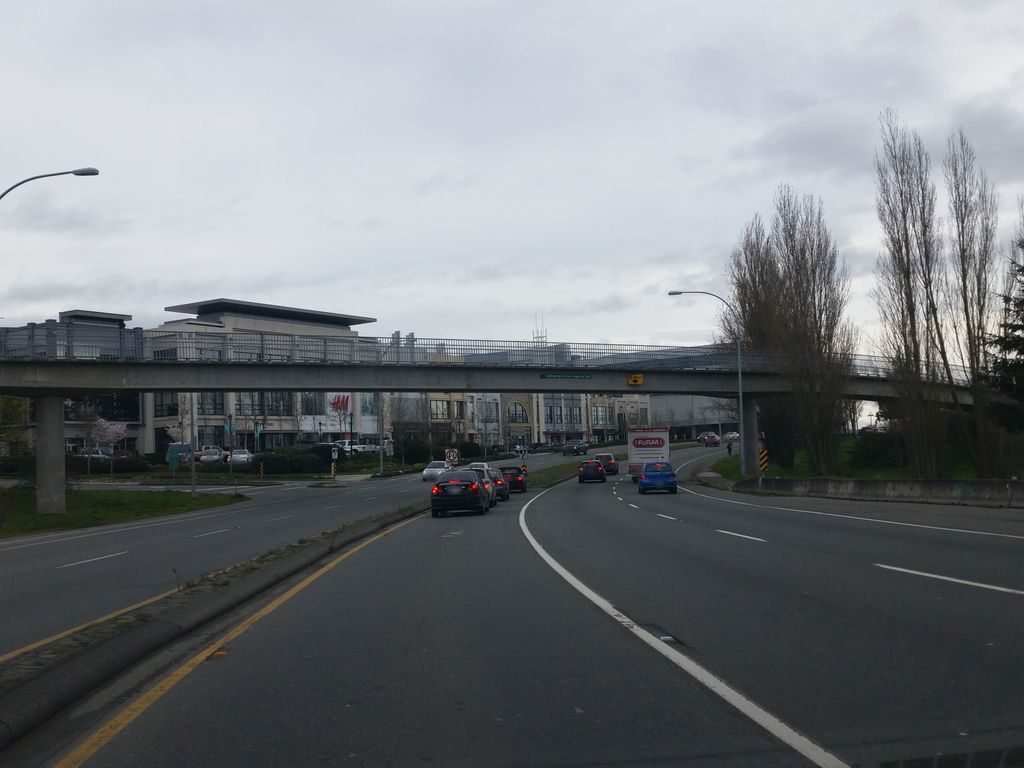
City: victoria